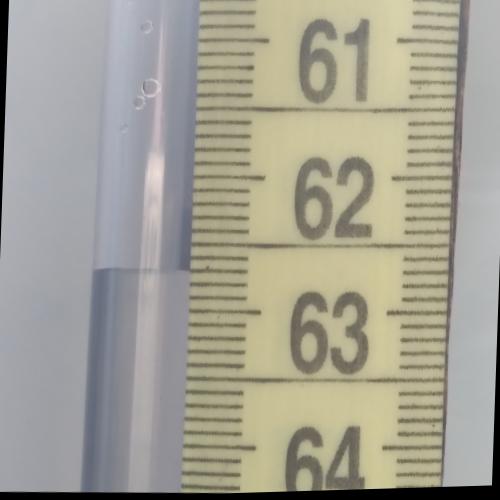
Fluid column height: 62.7 cm